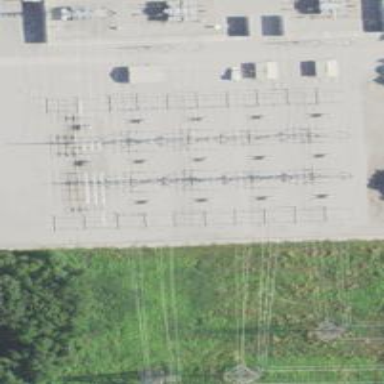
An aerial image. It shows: Switch used for power control.